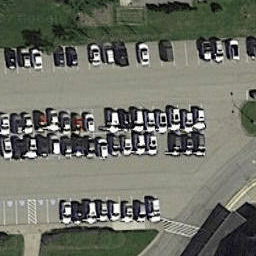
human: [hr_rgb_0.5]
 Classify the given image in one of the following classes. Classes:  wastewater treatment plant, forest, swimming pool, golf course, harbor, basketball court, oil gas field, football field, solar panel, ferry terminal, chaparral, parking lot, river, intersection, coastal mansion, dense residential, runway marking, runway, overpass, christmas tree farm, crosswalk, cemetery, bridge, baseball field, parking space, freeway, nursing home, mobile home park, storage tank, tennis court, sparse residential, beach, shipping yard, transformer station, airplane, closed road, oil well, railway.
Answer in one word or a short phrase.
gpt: parking lot